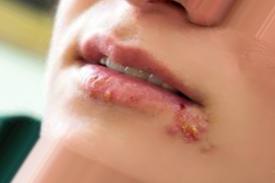
Condition: Mouth Ulcer